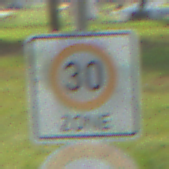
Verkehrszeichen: BeginnZone30
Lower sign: Ueberholverbot
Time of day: MorningAfternoon
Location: Outdoor (Suburban)
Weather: PartlyCloudy
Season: NotSpecified
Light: Natural